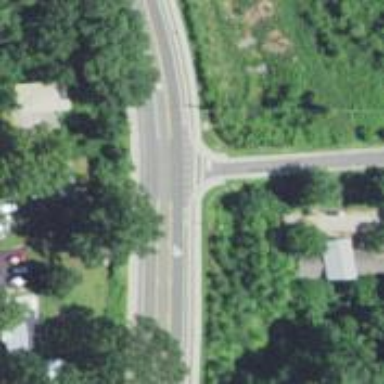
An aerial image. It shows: Marked road crossing.